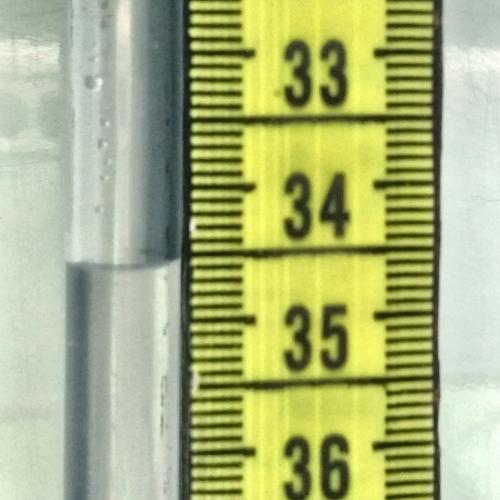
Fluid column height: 34.6 cm